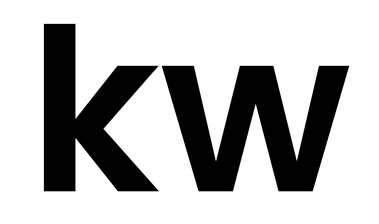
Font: Poppins-SemiBold